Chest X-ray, AP view. Patient: 32 years old, sex F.
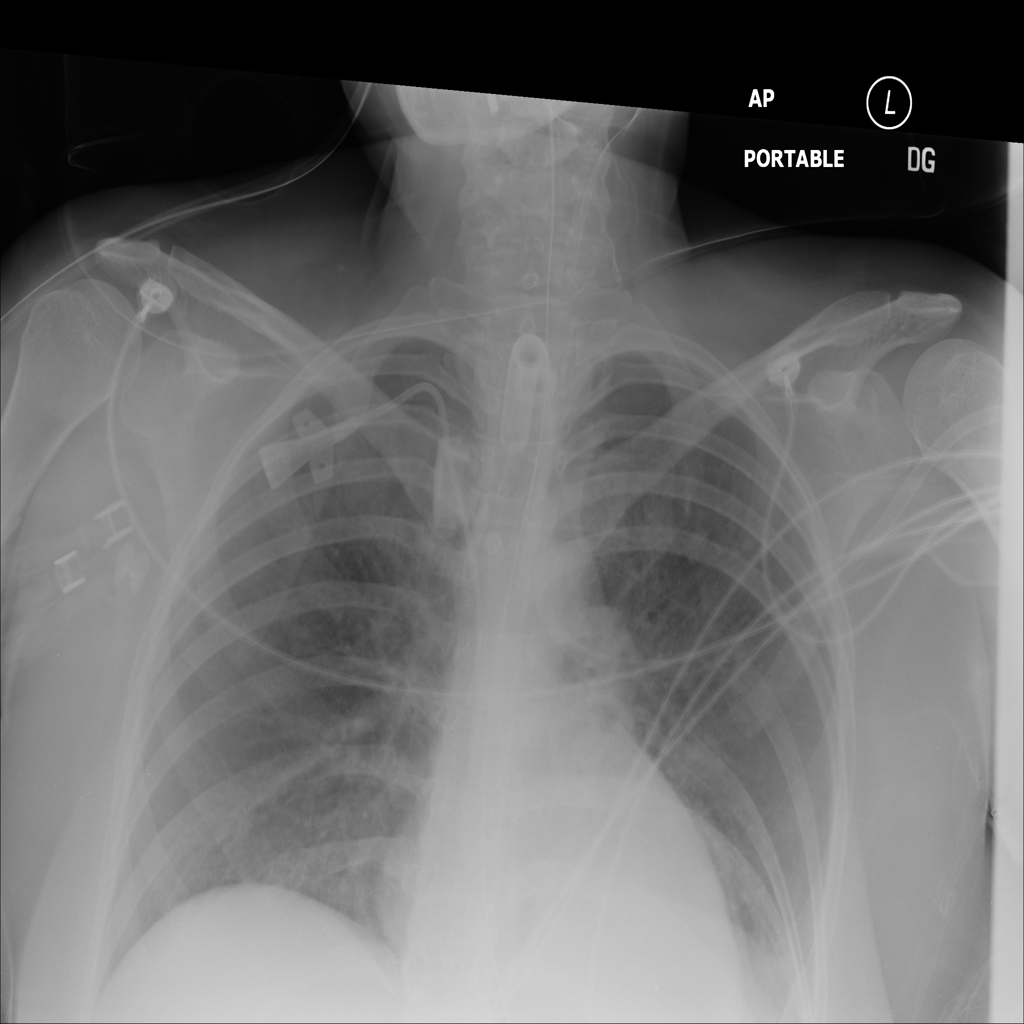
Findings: No Finding